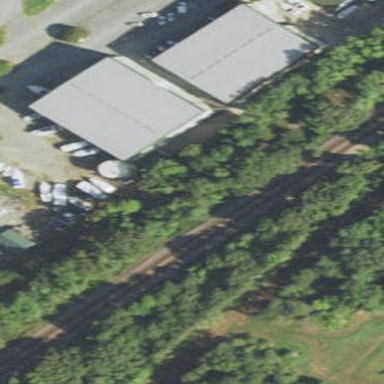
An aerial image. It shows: Boat storage area.